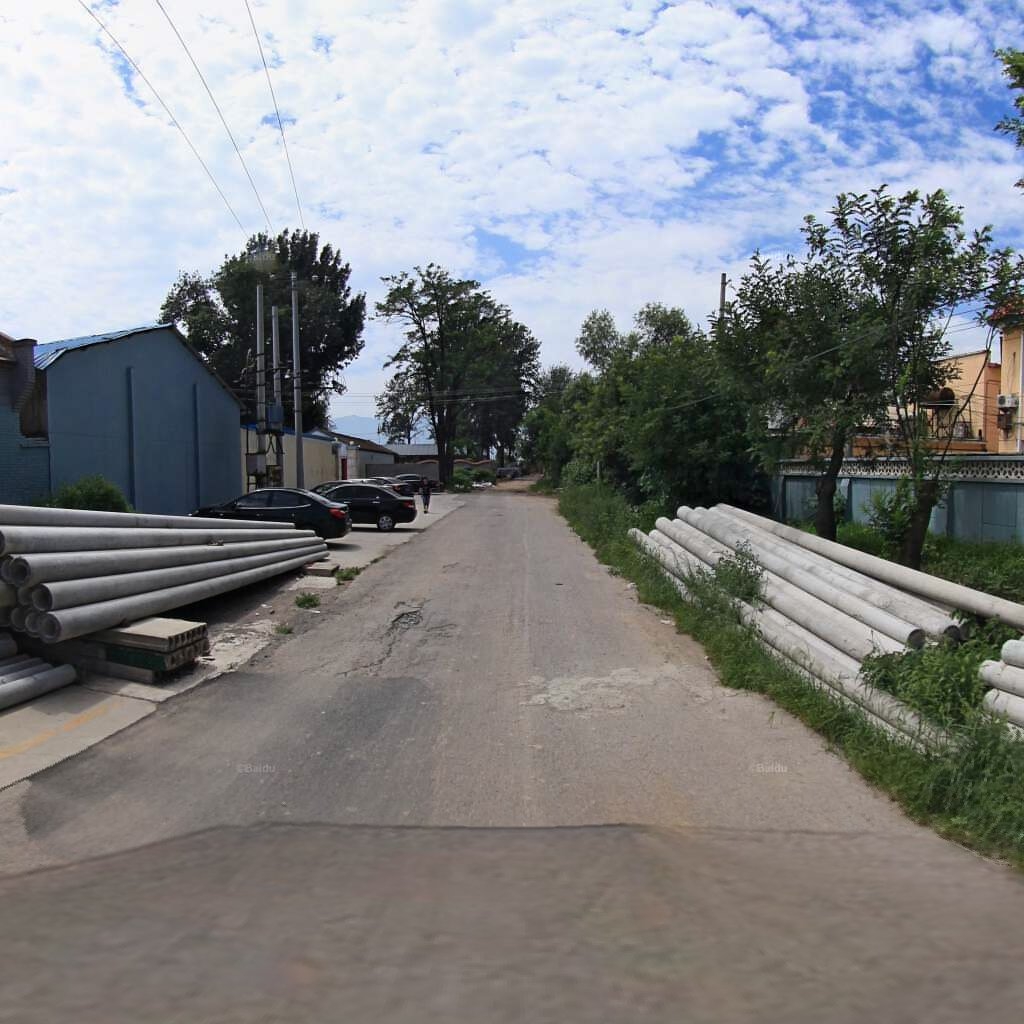
Region: Haidian
Road damage annotations: pothole, longitudinal crack